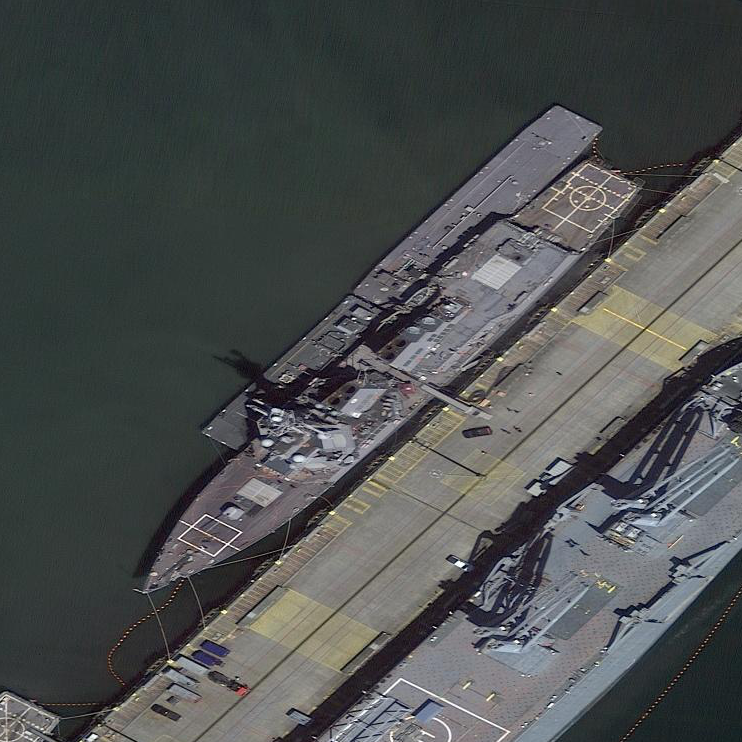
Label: destroyer